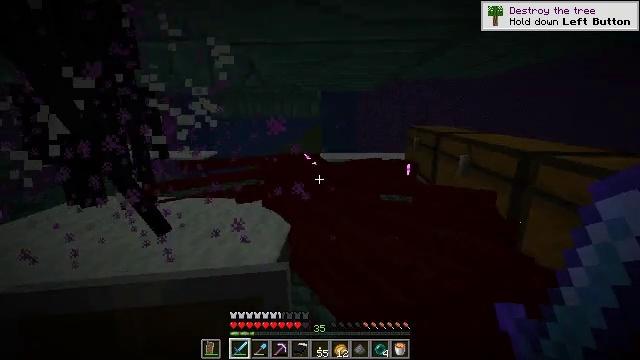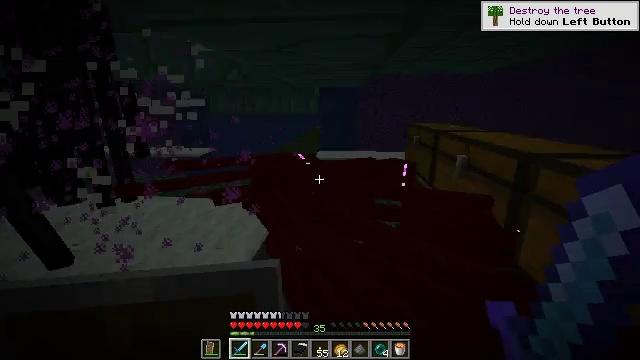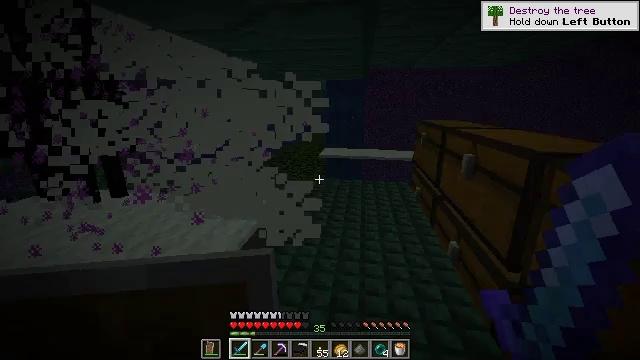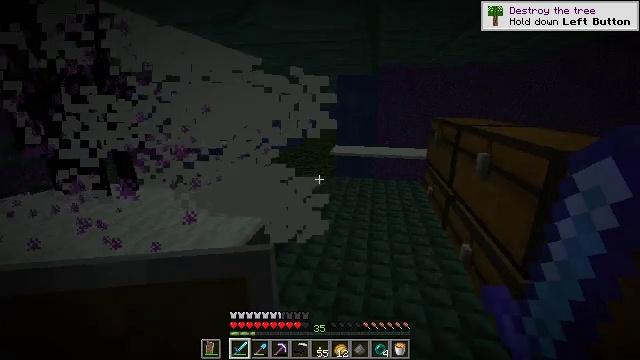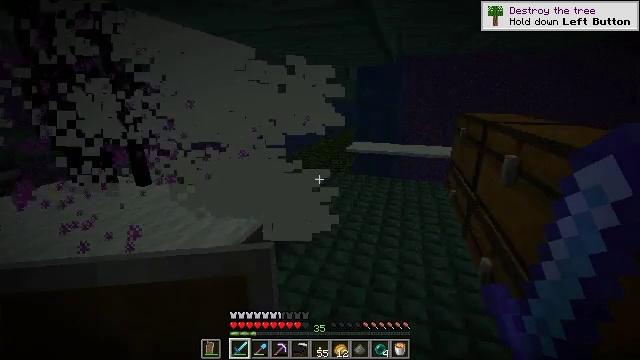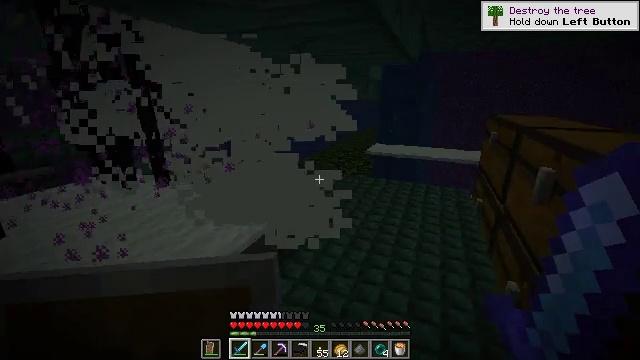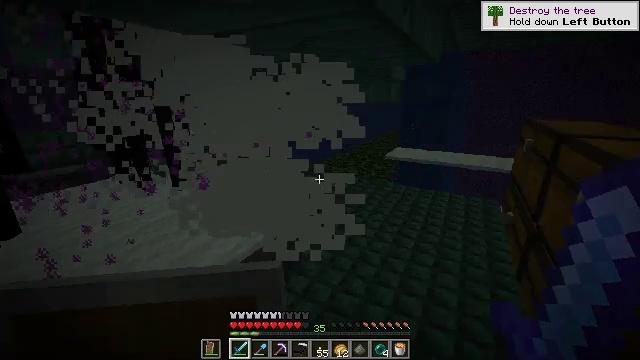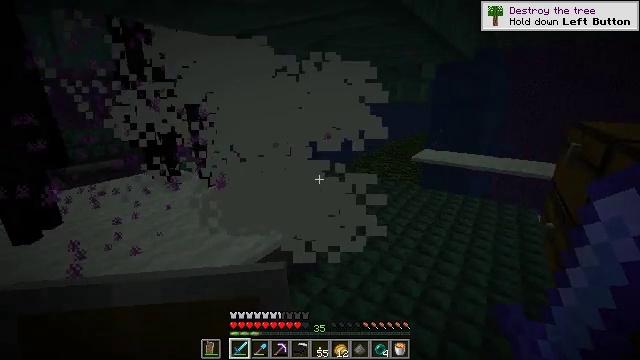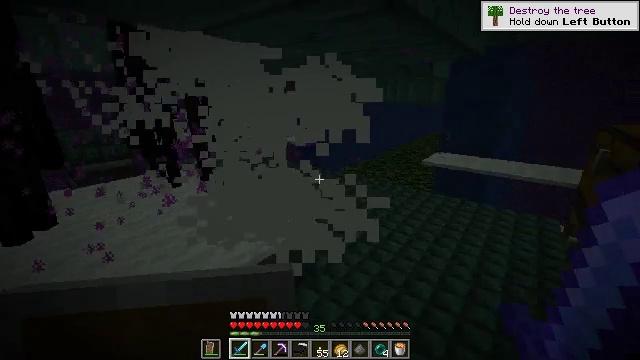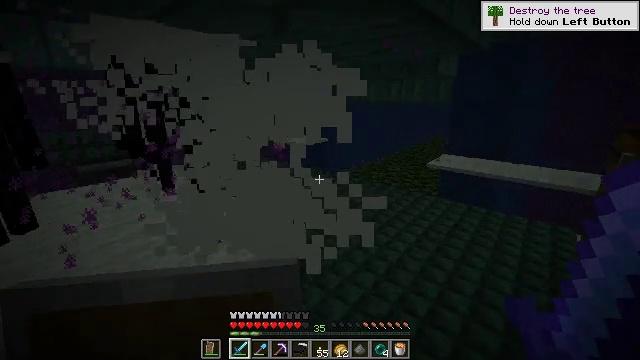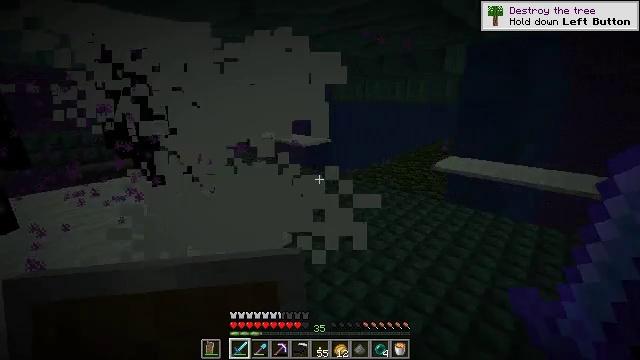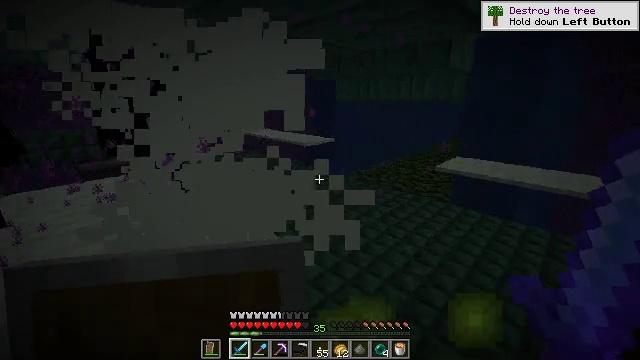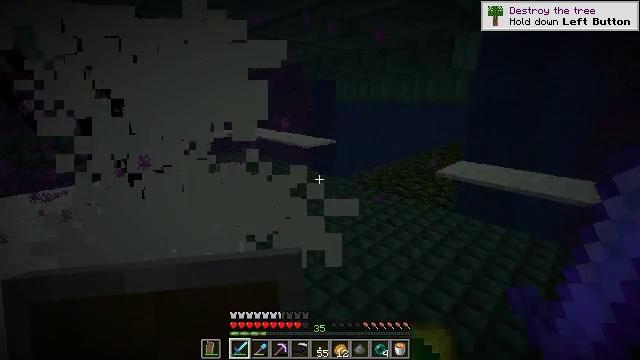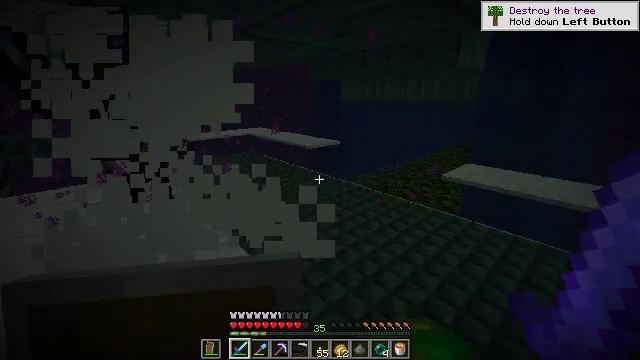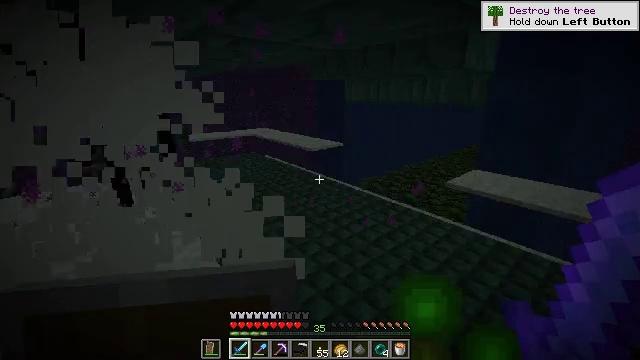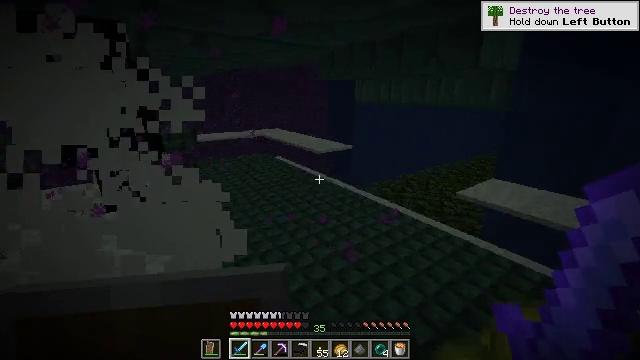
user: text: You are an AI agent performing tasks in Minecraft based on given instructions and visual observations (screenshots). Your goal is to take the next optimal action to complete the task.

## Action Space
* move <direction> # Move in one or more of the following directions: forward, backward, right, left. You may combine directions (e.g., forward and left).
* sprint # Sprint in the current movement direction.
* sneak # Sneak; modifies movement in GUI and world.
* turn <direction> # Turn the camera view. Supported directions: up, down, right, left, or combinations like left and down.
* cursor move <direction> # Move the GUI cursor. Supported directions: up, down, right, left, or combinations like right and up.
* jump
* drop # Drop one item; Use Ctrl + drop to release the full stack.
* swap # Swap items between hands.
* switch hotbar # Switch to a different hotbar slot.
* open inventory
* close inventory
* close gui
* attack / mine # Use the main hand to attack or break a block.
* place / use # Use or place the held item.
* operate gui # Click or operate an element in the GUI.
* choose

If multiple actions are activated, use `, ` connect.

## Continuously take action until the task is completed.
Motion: motion action
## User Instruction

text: Defeat an enderman.
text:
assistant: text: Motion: move forward and move right, turn left
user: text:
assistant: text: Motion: move forward and move right, turn left
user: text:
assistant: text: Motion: move forward and move right, turn left
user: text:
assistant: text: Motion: move forward and move right, turn left and down
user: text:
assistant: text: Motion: move forward and move right, turn left
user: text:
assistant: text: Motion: move forward and move right, turn left
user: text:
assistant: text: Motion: move forward and move right, turn left
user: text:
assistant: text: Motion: move forward and move right, turn left
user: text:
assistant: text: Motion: move forward and move right, turn left
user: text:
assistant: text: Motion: move forward and move right, turn left
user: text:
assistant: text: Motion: move forward and move right, turn left
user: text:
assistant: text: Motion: move forward and move right, turn left
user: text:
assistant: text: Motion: move forward and move right, turn left
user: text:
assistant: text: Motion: move forward and move right, turn left
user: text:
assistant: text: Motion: move forward and move right, turn left
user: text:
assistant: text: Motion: move forward and move right, turn left
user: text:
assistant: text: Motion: move forward and move right, turn left
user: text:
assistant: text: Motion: move forward and move right, turn left
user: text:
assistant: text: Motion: move forward and move right, turn left
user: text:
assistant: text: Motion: move forward and move right, turn left
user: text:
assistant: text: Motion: move forward and move right, turn left
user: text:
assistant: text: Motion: move forward and move right, turn left
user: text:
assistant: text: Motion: move forward and move right, turn left
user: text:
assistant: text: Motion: move forward and move right, turn left
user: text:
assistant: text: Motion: move forward and move right, turn left
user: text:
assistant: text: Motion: move forward and move right, turn left
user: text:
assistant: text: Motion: move forward and move right, turn left and up
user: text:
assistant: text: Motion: move forward and move right, turn left
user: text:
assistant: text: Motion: move forward and move right, turn left
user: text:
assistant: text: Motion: move forward and move right, turn left